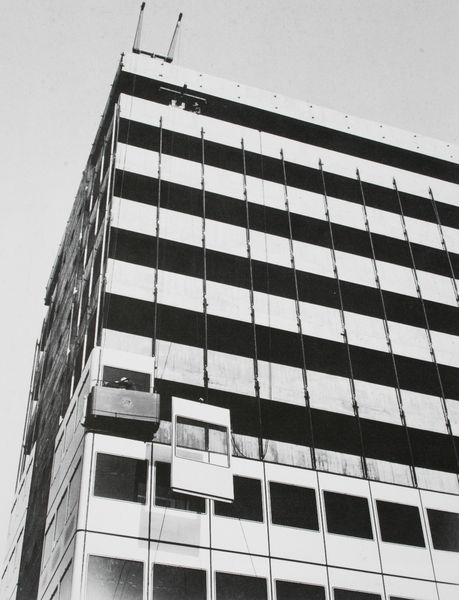
Titel: Montage der Fassadenfertigteile
Künstler: Paul Schneider-Esleben
Standort: Düsseldorf
Institution: Verwaltungsgebäude der Commerzbank
Schlagwörter: himmel, weiß, fenster, grau, schwarz, haus, architektur, fassade, foto, kran, photo, bau, fertigteile, froschperspektive, teile, gondel, hochhaus, eckansicht, montage, doto, fertigbau, fensterelement, fensterputzer